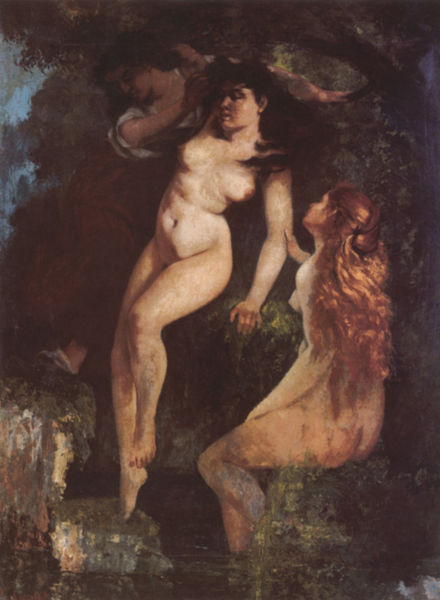
Titel: Trois Baigneuses, Drei Badende
Künstler: Gustave Courbet
Standort: Paris
Institution: Musée du Petit Palais
Schlagwörter: akt, baum, blau, dunkel, felsen, gemälde, gruppe, hand, himmel, körper, laub, mann, meer, nackt, schatten, wasser, akte, baden, badende, bäume, fluss, frauen, grün, landschaft, menschen, mädchen, see, sitzen, teich, äste, braun, brust, busen, damen, frau, frisur, haar, kleid, licht, schwarz, dame, rot, symbolismus, arm, arme, halten, inkarnat, kleidung, mensch, stein, steine, hände, porträt, öl, ast, bach, baumstamm, natur, strauch, gebüsch, gewässer, gold, haare, lange haare, sitzend, stehend, drei, paar, personen, person, pflanzen, locke, locken, rosa, wald, garten, beine, bein, brüste, füße, hintern, küste, magd, liebe, zwei, fels, zehenspitzen, romantik, grazien, bauch, nackte, bauchnabel, geschlecht, knie, scham, bad, rothaarig, waschen, fuss, badend, moos, lichtung, schönheit, barfuß, zigeunerin, romantisch, tümpel, nymphe, nymphen, grotte, rötlich, doppelt, dunkelhaarig, quelle, fra, titten, fauen, wallend, entführt, geschlechter, arn, stein felsen, farauen, 3, po, wallende